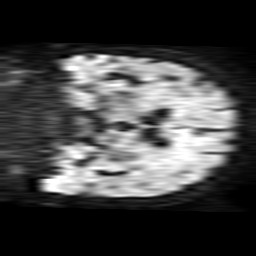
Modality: TRACE
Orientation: coronal
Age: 81
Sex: female
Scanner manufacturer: philips
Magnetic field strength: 1.5 T
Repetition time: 3.366 s
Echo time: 0.09257 s